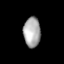
Tissue: lung
Cell type: Endothelial cells
Senescence score: 0.2069
Nuclear area (px): 497
Mean DAPI intensity: 169.984